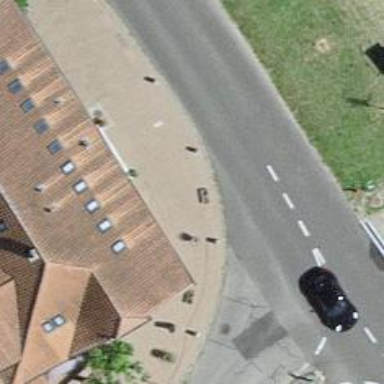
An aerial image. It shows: Bus stop with platform for public transport.